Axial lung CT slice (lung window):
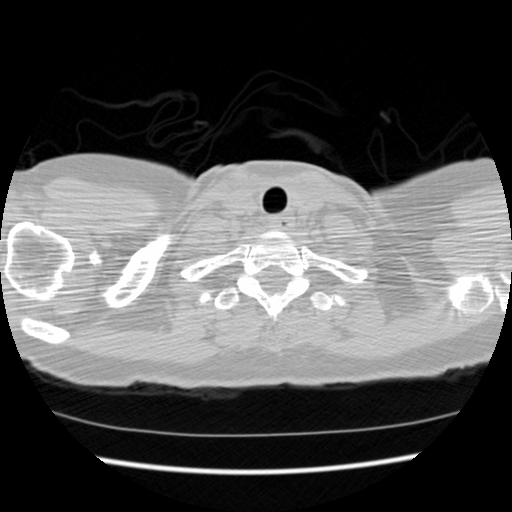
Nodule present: no